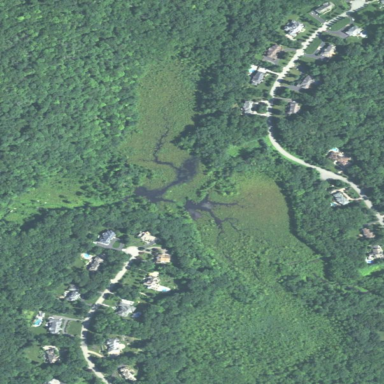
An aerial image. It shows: Swampy wetland area.